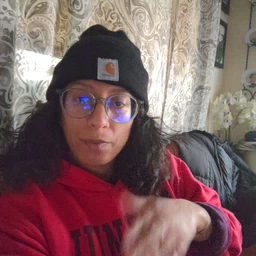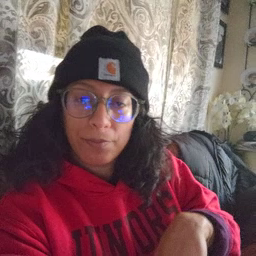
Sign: drop